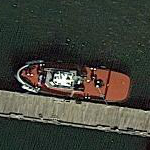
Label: civil